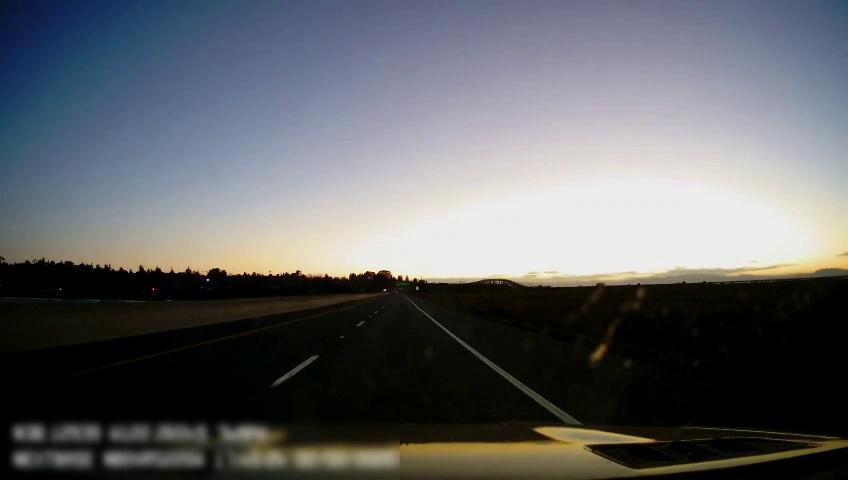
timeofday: Dusk/Dawn/Twilight
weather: Sunny
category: Drivable Space
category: Lanes | Current Lane
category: Lanes | Current Lane
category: Lanes | Alternate Lane